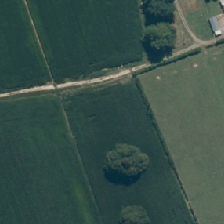
Land cover: shortrotation_cropland